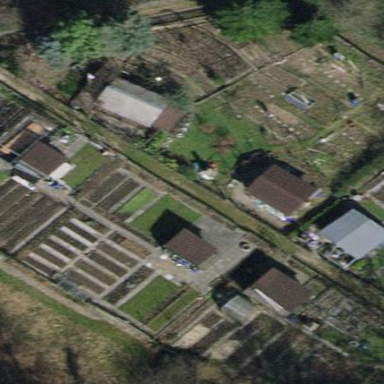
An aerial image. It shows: Area designated for allotments.